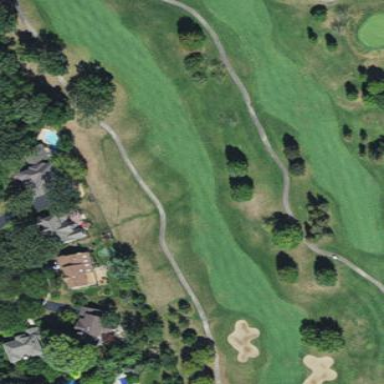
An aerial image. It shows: Well-maintained mown grass area used for golf. The golf fairway is part of recreation ground designated for leisure activities.